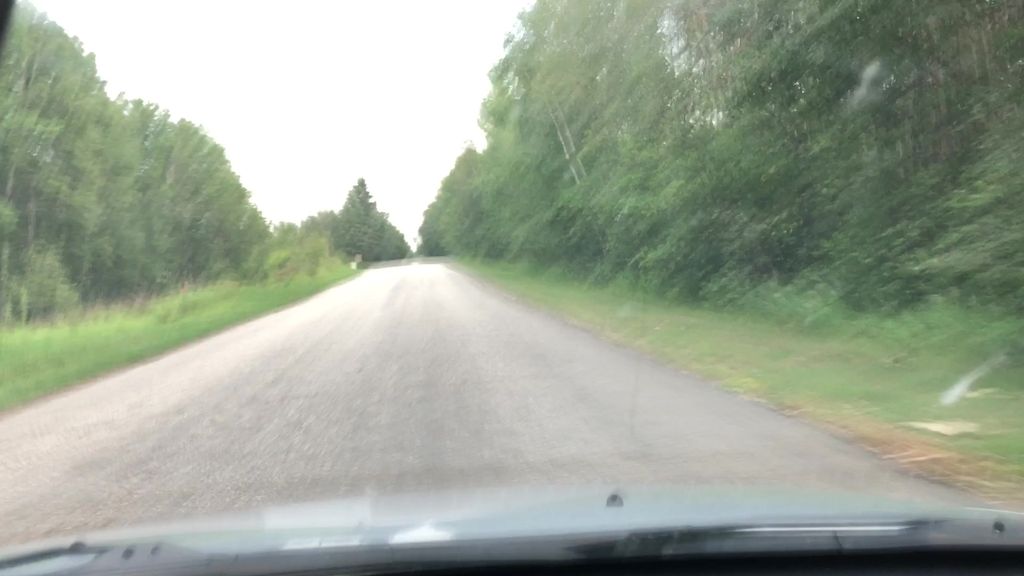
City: edmonton